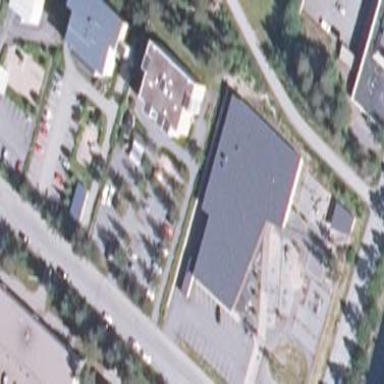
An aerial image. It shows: Kindergarten.